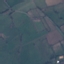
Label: Pasture